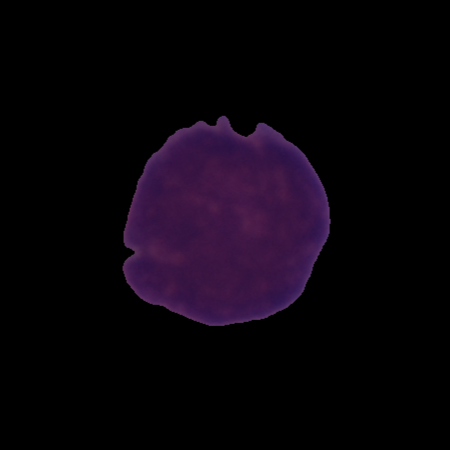
Label: cancer